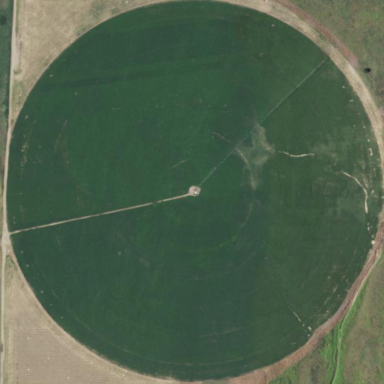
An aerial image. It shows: Farmland with pivot irrigation system.